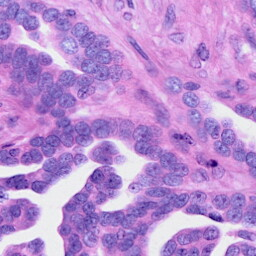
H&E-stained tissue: Ovarian